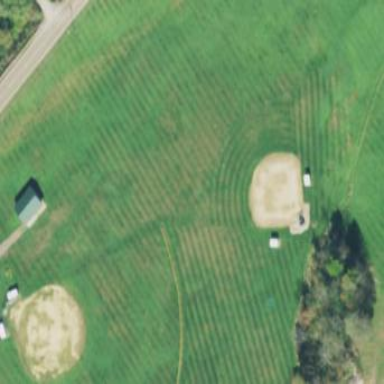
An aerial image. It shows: Baseball pitch for leisure land activities.